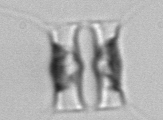
Label: Chaetoceros_similis